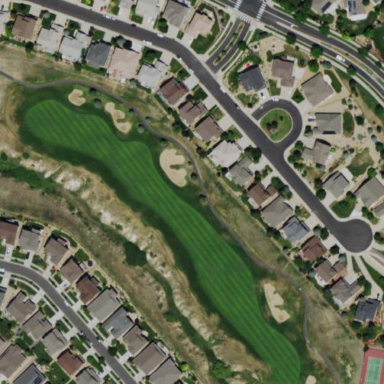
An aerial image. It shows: Golf fairway surrounded by grass.